Fundus camera: zeiss
Shooting center: fovea
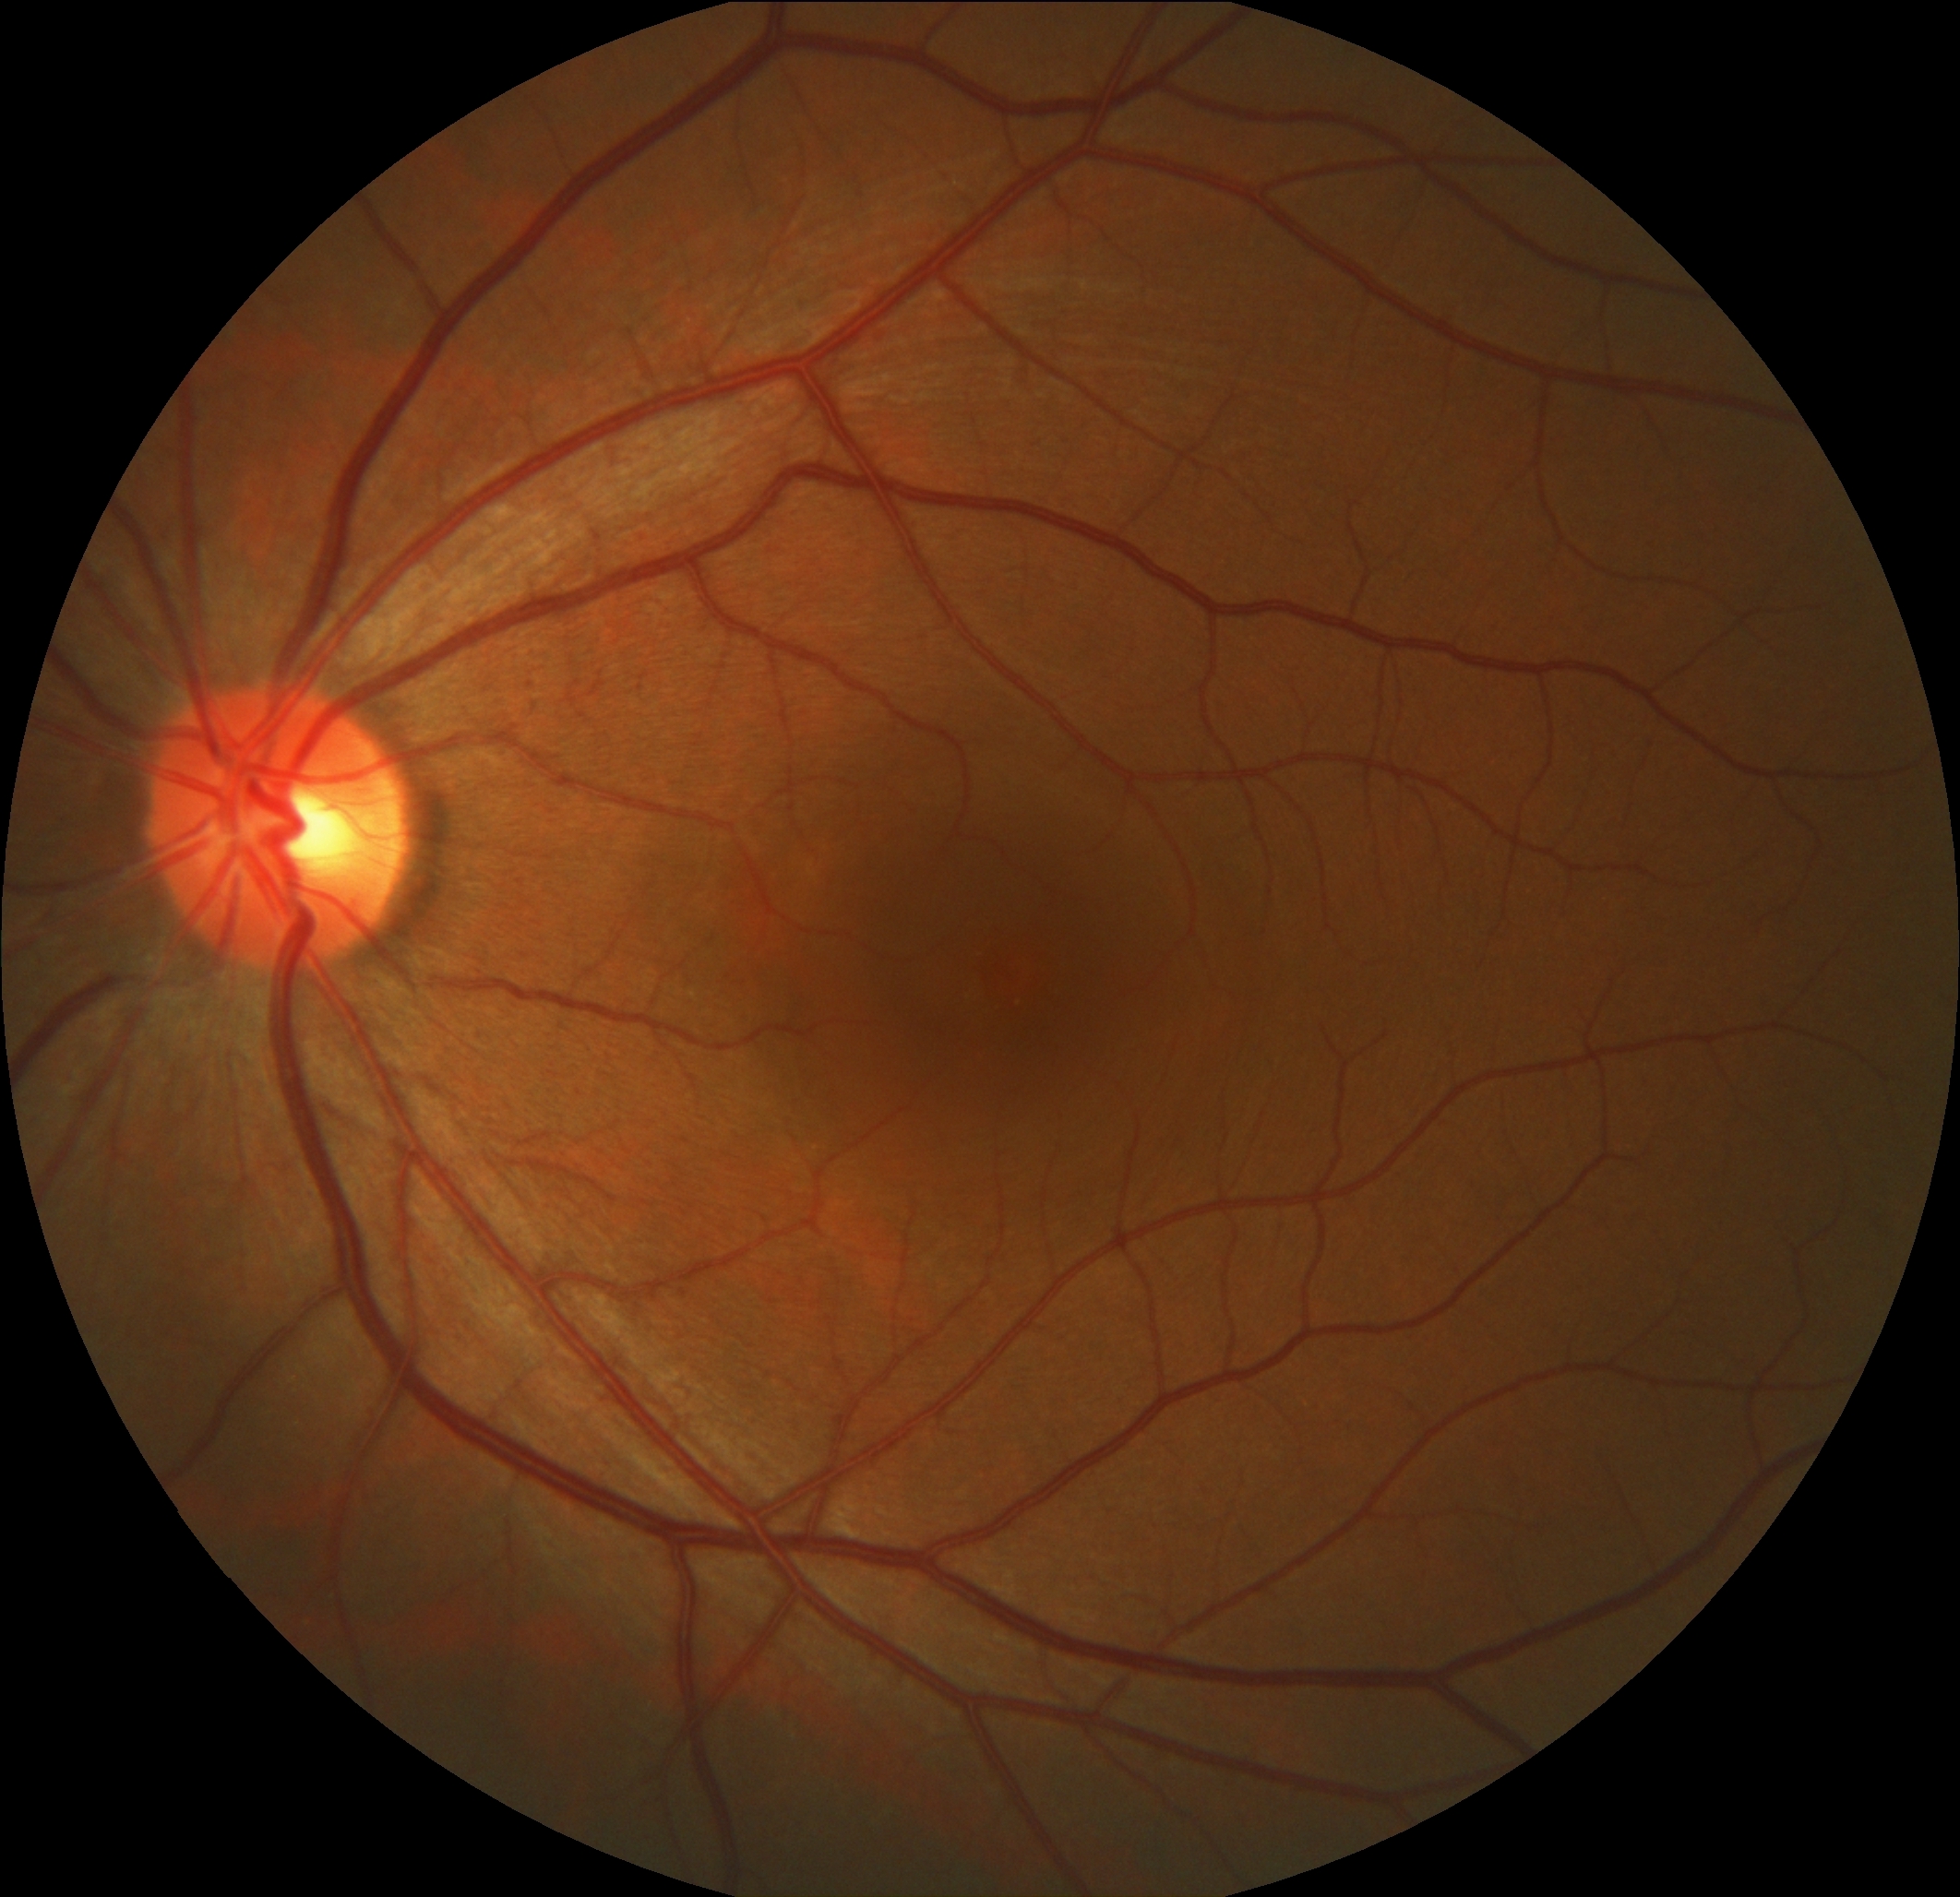
Pathologic myopia: no
Patchy retinal atrophy: absent
Retinal detachment: absent